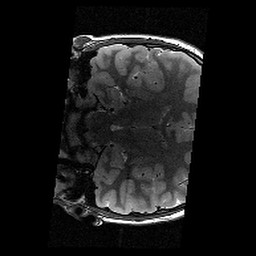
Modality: T2w
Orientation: coronal
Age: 11
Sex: male
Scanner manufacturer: siemens
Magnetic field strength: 3 T
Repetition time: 9.23 s
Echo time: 0.067 s